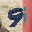
Label: 9